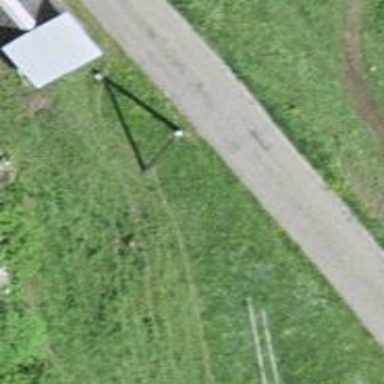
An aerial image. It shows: Guyed pole used for power distribution.